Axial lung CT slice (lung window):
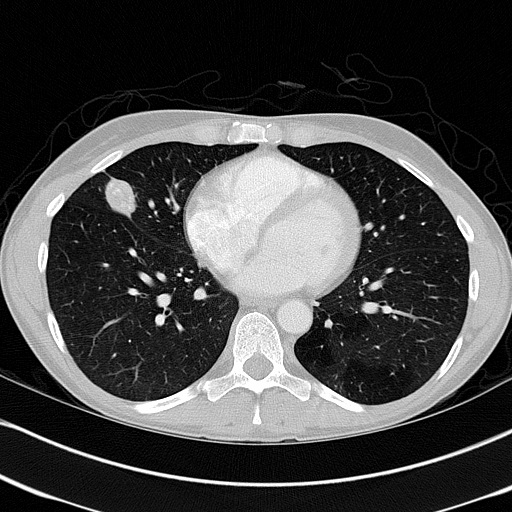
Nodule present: yes
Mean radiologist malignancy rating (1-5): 3